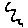
Label: zigzag